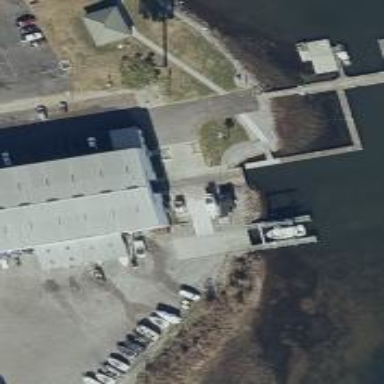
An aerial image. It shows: Slipway on leisure land.